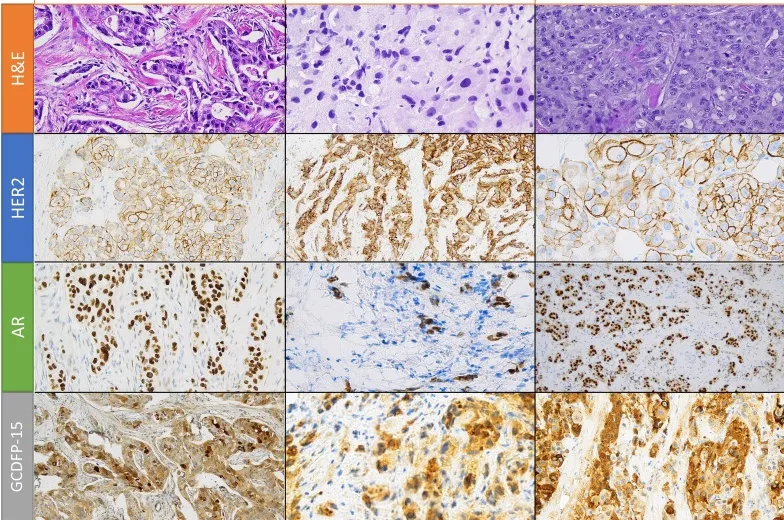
Hematoxylin and eosin (H&E) and immunohistochemical stainings for human epidermal growth factor receptor 2 (HER2), androgen receptor (AR), and gross cystic disease fluid protein 15 (GCDFP-15) in samples from diagnosis, first relapse, and second relapse. All images are obtained with 200X magnification, except for HER2 and AR stainings of the second relapse (obtained with 400X and 100X magnification, respectively).
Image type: pathology (immunostaining)